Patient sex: M
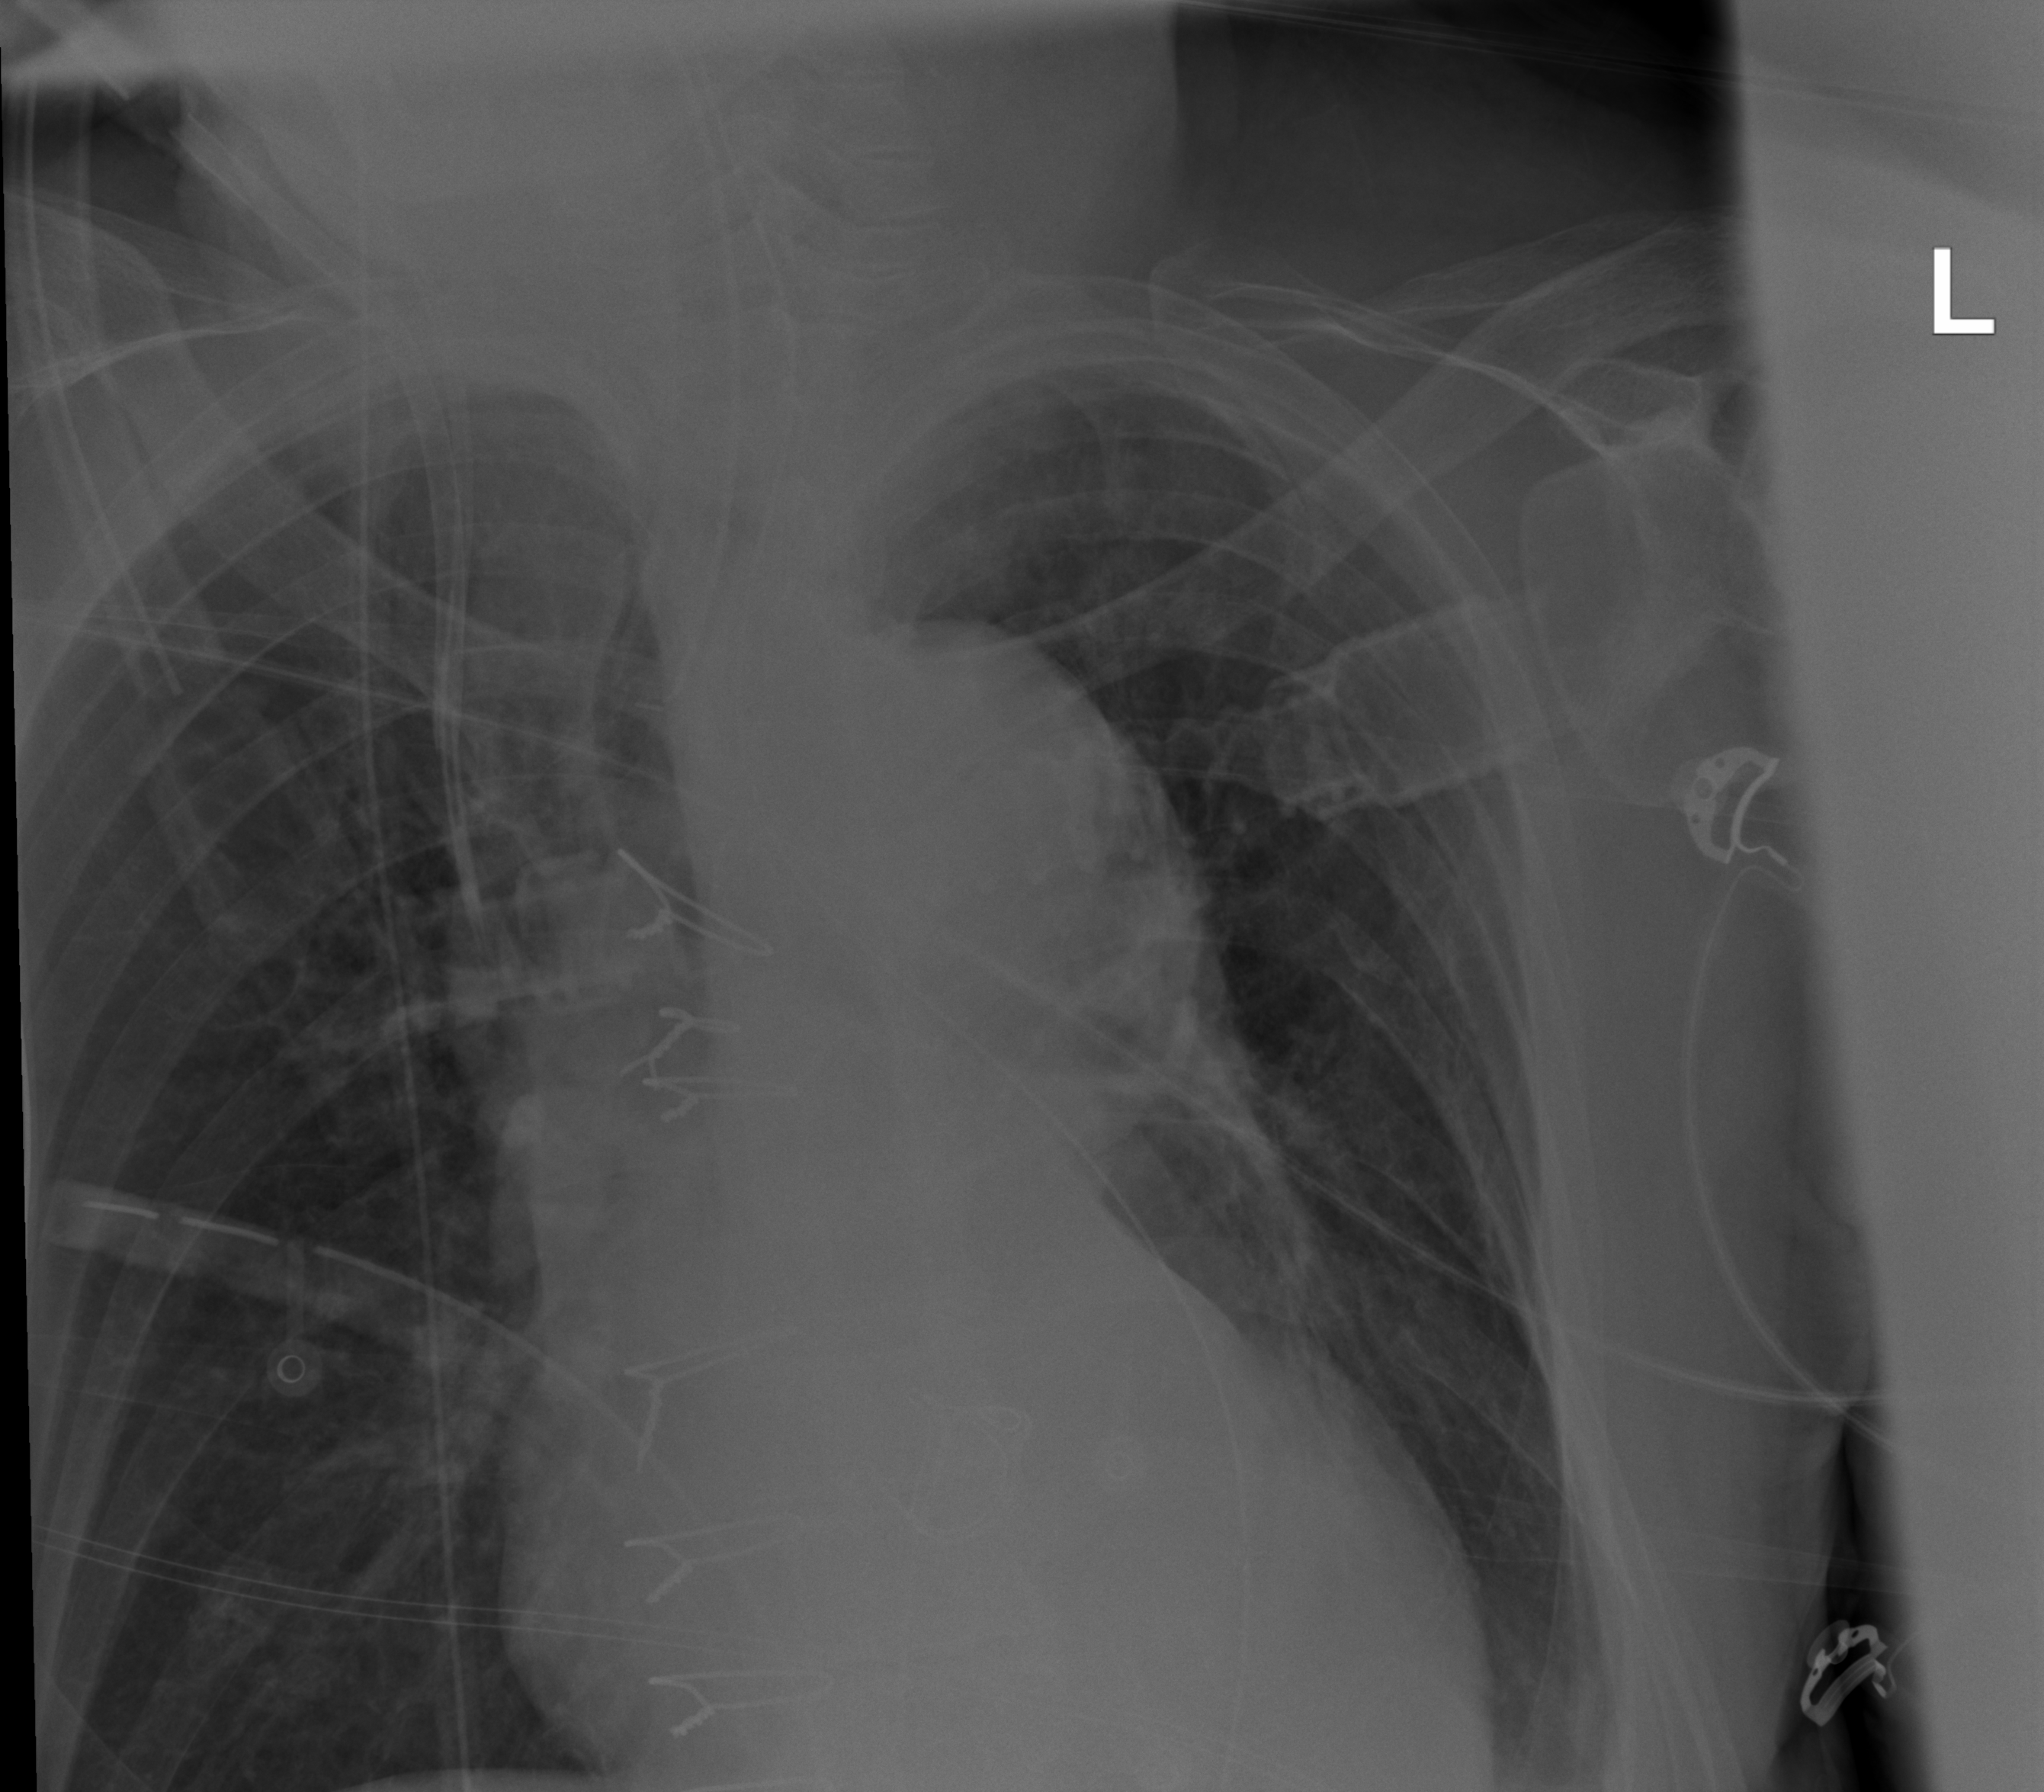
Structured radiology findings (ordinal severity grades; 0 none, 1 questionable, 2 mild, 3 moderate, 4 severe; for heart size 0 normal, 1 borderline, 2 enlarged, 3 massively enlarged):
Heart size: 2
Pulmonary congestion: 0
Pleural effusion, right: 0
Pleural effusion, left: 1
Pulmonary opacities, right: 0
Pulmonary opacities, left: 0
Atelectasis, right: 0
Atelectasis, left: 2